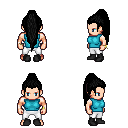
a pixel art fantasy rpg character, male body template, human, light skin, teal sleeveless shirt, white pants, black extra-long topknot hairstyle, bracelets, black shoes, four views (front, back, left, right), 2x2 character sprite sheet, small pixel art, hard edges, no anti-aliasing